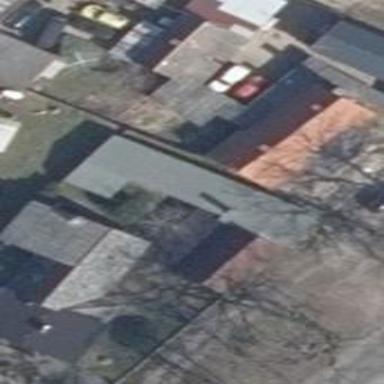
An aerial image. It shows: Residential building.